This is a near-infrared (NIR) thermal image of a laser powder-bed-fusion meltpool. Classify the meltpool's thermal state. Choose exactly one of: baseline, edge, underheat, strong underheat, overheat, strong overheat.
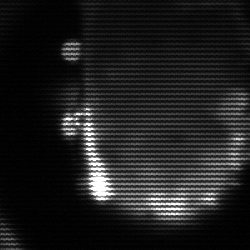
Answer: baseline